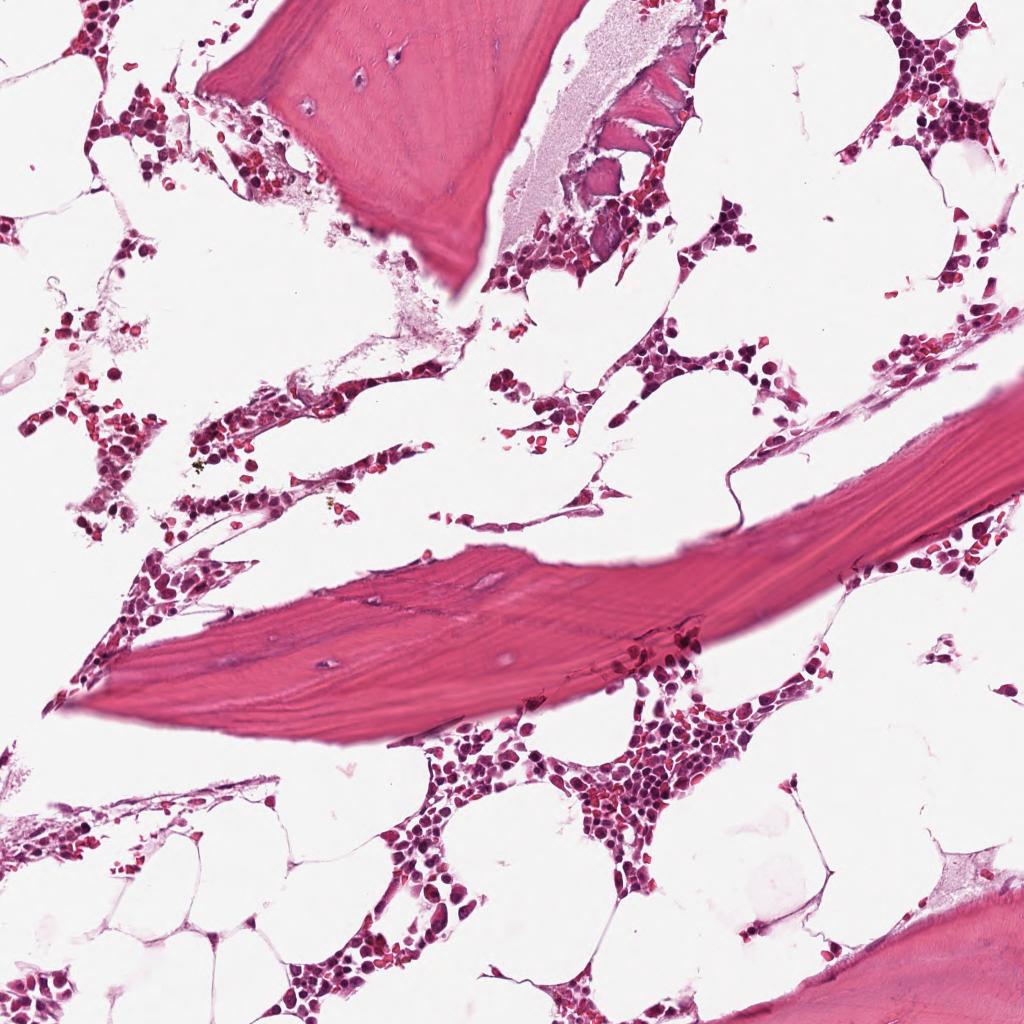
Label: Non-Tumor